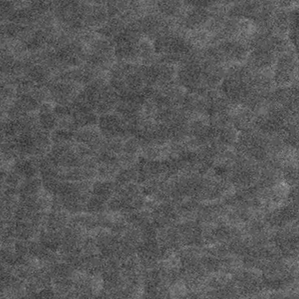
Label: frost